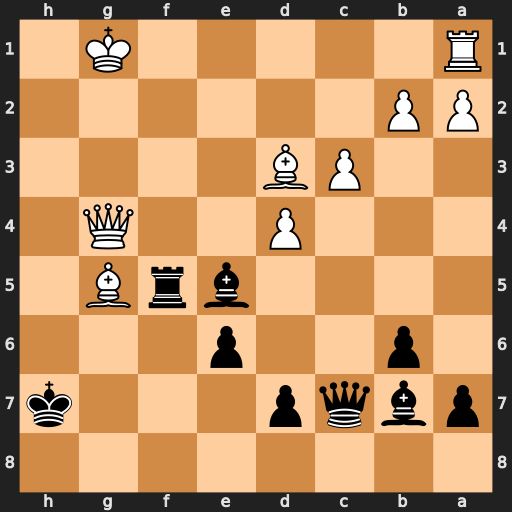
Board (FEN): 8/pbqp3k/1p2p3/4brB1/3P2Q1/2PB4/PP6/R5K1
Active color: b
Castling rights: -
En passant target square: -
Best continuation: Bh2#